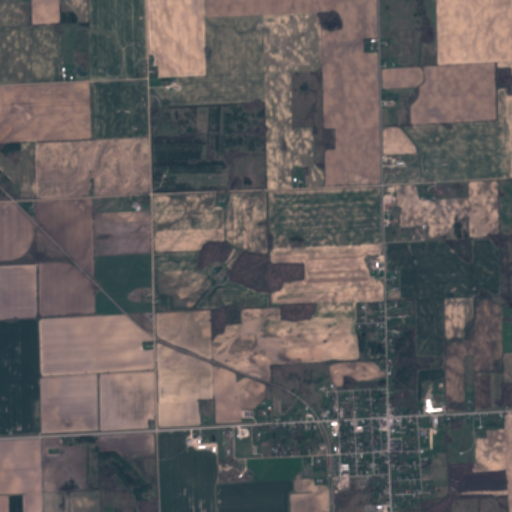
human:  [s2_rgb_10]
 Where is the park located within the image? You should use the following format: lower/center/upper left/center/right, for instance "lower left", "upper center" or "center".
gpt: The park is located in the lower right of the image.
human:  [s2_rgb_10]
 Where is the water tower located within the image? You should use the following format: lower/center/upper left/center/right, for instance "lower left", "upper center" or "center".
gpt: The water tower is located in the lower right of the image.
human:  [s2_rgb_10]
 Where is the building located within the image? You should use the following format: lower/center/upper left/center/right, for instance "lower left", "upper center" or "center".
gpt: The building is located in the lower right of the image.
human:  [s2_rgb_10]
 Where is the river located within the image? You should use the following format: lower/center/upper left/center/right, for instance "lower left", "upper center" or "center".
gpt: The river is located in the left of the image.
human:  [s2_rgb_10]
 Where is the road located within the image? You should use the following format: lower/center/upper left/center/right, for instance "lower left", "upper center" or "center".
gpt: There is no road in the image.